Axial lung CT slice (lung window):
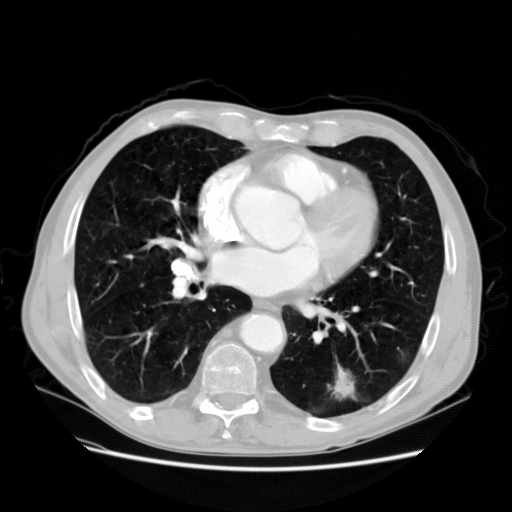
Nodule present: yes
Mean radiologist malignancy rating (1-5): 4